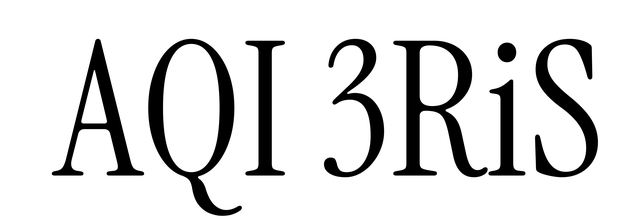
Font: InstrumentSerif-Regular